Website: bh-photo
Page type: review-order
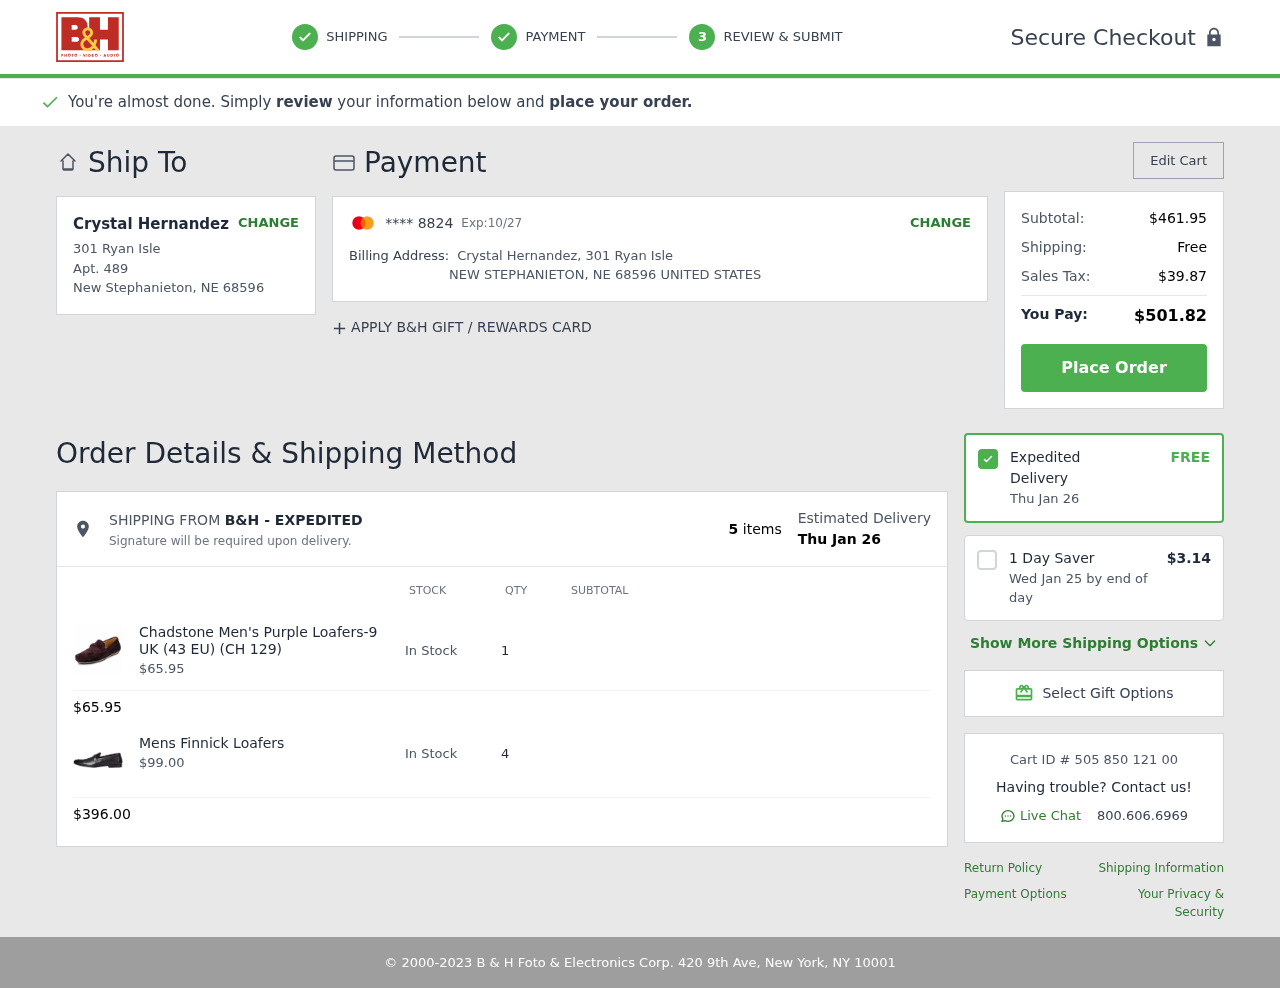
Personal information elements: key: PII_CARD_EXPIRY
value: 10/27
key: PII_CARD_LAST4
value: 8824
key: PII_CITY
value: New Stephanieton
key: PII_COUNTRY
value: UNITED STATES
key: PII_FULLNAME
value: Crystal Hernandez
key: PII_POSTCODE
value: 68596
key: PII_STATE_ABBR
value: NE
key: PII_STREET
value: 301 Ryan Isle
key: PII_STREET2
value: Apt. 489
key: PII_STREET2
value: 301 Ryan Isle
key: PII_FULLNAME2
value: Crystal Hernandez
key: PII_CITY2
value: NEW STEPHANIETON
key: PII_STATE_ABBR2
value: NE
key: PII_POSTCODE2
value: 68596
Product elements: key: PRODUCT1_NAME
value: Chadstone Men's Purple Loafers-9 UK (43 EU) (CH 129)
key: PRODUCT1_PRICE
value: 65.95
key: PRODUCT1_QUANTITY
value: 1
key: PRODUCT2_NAME
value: Mens Finnick Loafers
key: PRODUCT2_PRICE
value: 99
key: PRODUCT2_QUANTITY
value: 4
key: PRODUCT1_SUBTOTAL
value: $65.95
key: PRODUCT2_SUBTOTAL
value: $396.00
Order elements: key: ORDER_SUBTOTAL
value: $461.95
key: ORDER_SHIPPING_COST
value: Free
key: ORDER_TAX
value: $39.87
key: ORDER_TOTAL
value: $501.82
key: ORDER_NUM_ITEMS
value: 5 items
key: ORDER_DELIVERY_DATE
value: Thu Jan 26
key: ORDER_DELIVERY_DATE2
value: Thu Jan 26
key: ORDER_DELIVERY_DATE_ALT
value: Wed Jan 25 by end of day
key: ORDER_EXPEDITED_SHIPPING
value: $3.14
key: ORDER_ID
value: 505 850 121 00